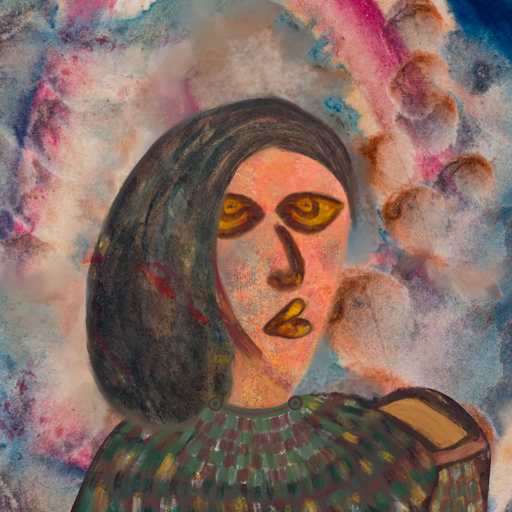
Background: Rupkatha, Head And Neck Side: Irani, Face Side: Comrade, Bust: After_Raid, Hair Side: Gypsy_Mother, Head Accessory: Blank, Second Necklace: After_Raid, Necklace: Blank, Baby: Blank